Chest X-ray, AP view. Patient: 56 years old, sex F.
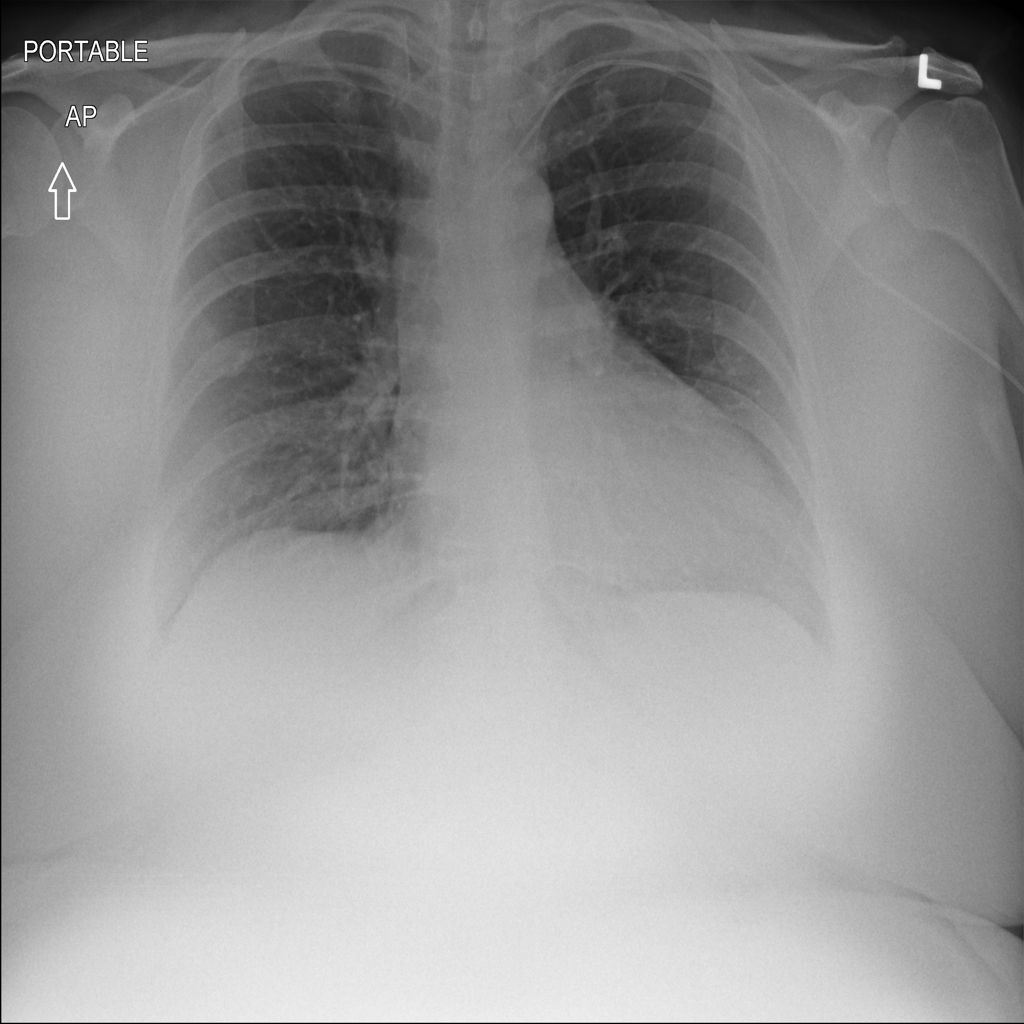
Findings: No Finding